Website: crate-barrel
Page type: customer-info-address
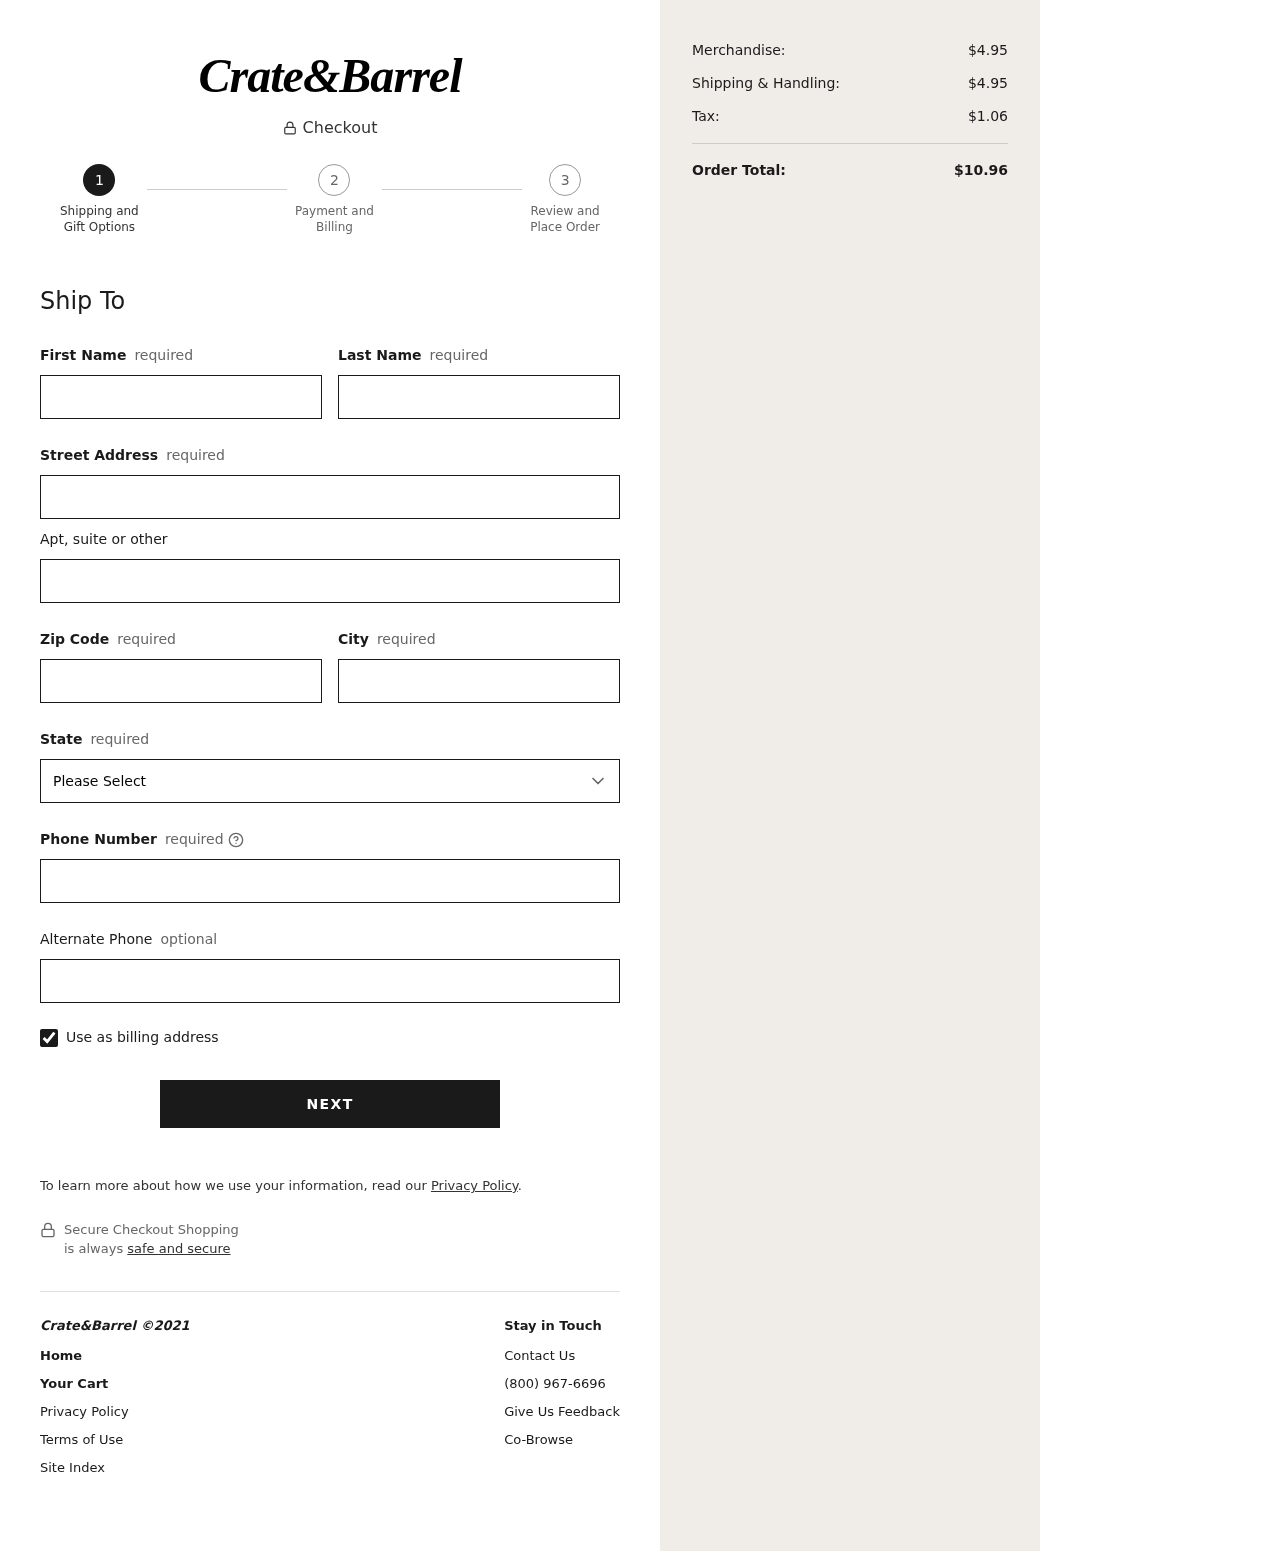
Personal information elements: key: PII_STATE
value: Maine
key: PII_FIRSTNAME
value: Kathy
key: PII_LASTNAME
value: Joseph
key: PII_STREET
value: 64560 Stephen Mill Apt. 113
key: PII_STREET2
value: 57095 Parker Dam
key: PII_POSTCODE
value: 07626
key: PII_CITY
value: Tomton
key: PII_PHONE
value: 5568723085
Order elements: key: ORDER_SUBTOTAL
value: $4.95
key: ORDER_SHIPPING_COST
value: $4.95
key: ORDER_TAX
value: $1.06
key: ORDER_TOTAL
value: $10.96